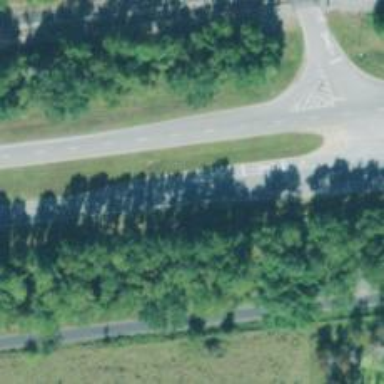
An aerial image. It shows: Asphalt trunk highway classified as expressway.